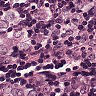
Metastatic tissue present: yes